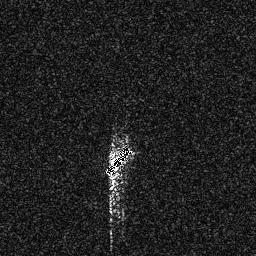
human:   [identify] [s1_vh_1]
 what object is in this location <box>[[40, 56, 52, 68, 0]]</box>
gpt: <ref>1 medium ship at the center</ref>